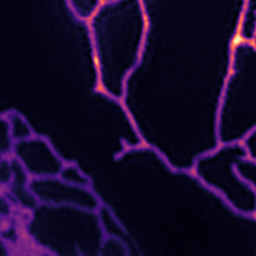
Label: Super-resolution ER image